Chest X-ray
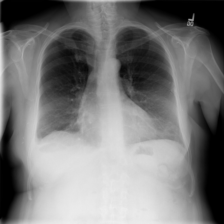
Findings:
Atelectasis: negative
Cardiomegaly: negative
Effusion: negative
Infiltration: negative
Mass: negative
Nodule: negative
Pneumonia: negative
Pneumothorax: negative
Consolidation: negative
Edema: negative
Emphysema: positive
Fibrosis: negative
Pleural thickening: negative
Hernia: negative